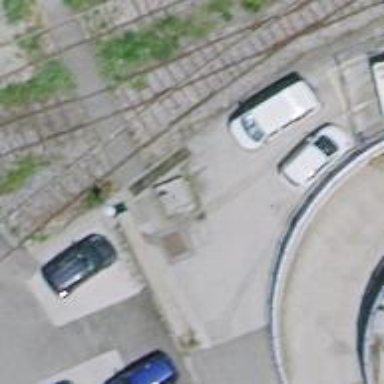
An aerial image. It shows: Unmarked railway crossing.